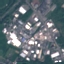
Land use / land cover class: Industrial